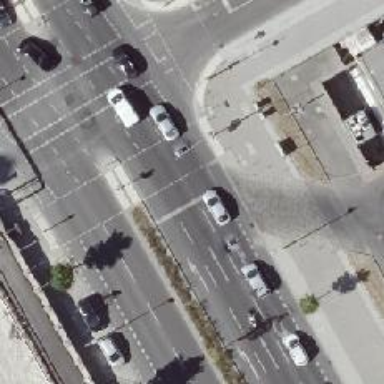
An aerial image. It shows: Road with traffic signals for signaling.